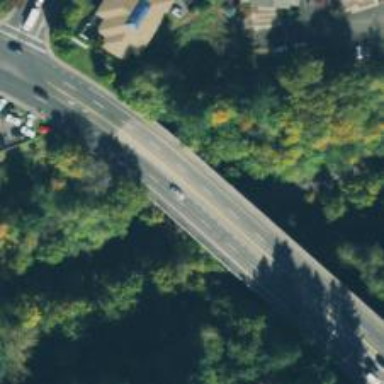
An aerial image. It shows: Secondary road with bridge.